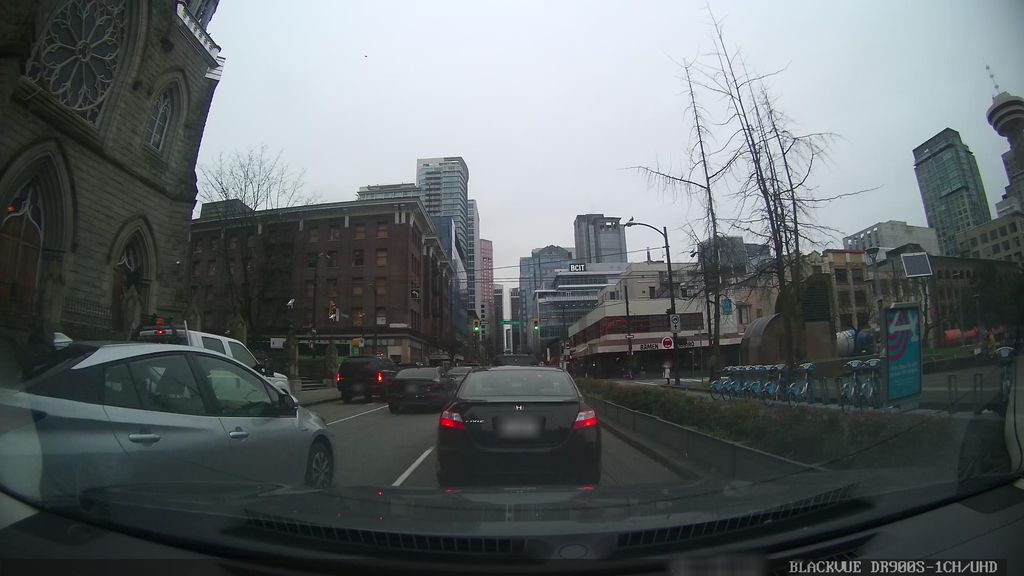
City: vancouver